Question: I am currently making a custom Ribbon for office 2007. I am using the menu control. When the menu is shown it has a left hand small column (for an image) and large right column. Is there any way to only have one column and thus have no images?
Or is there another control that I can put in the menu that goes all the way across as if it was only one column?

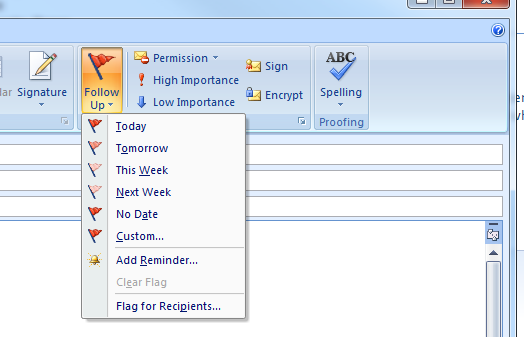
Answer: The best answer I have got for anyone coming here is that you cannot do it.